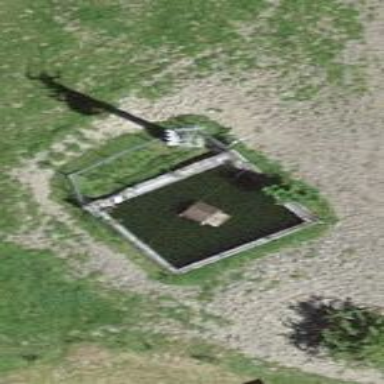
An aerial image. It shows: Reservoir surrounded by fence. It is emergency water tank situated in natural water body.